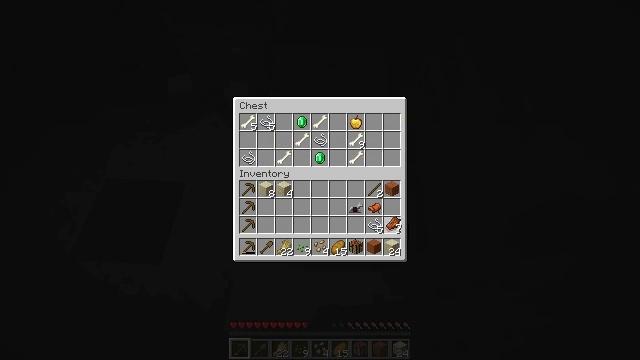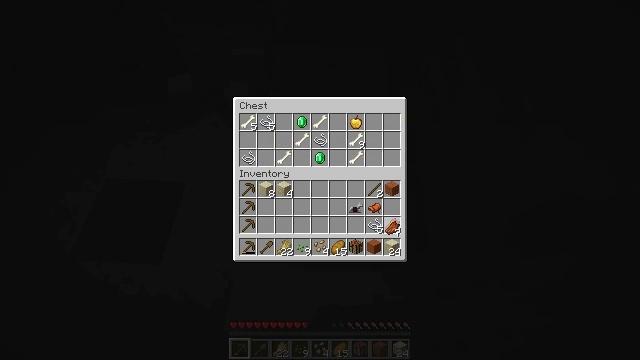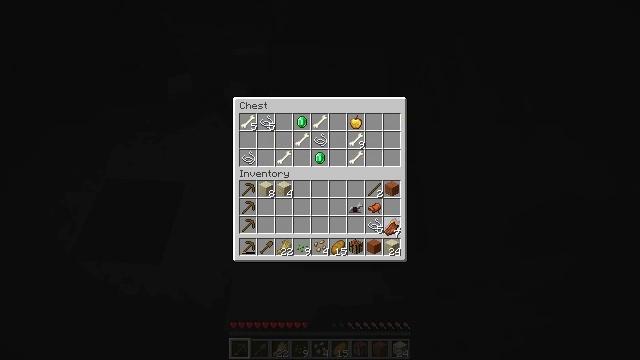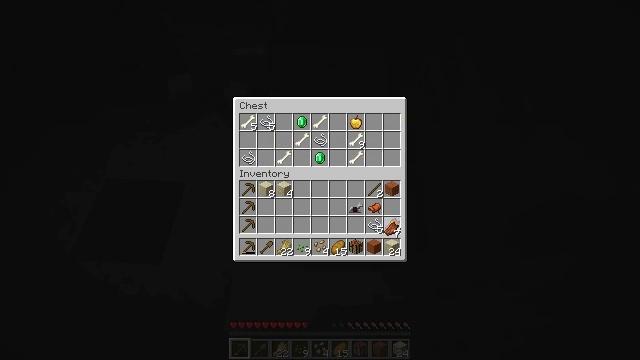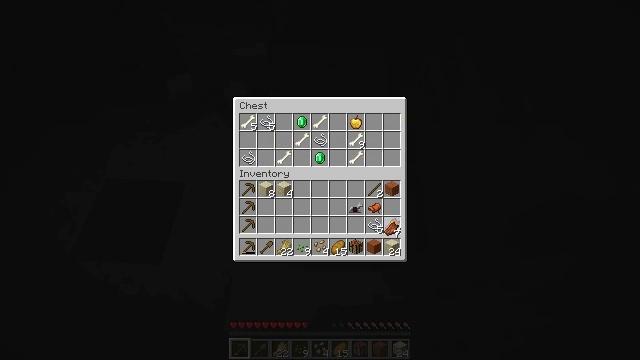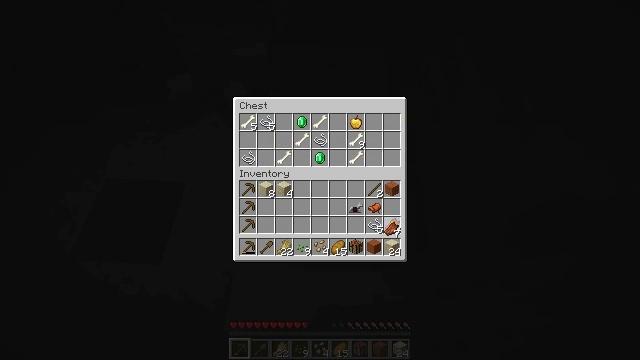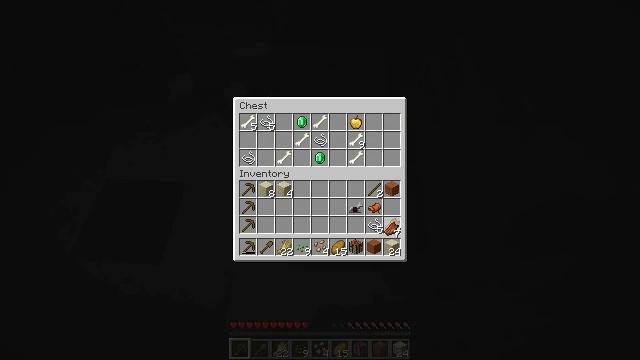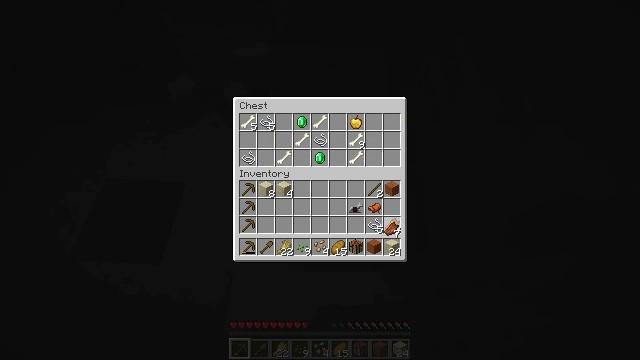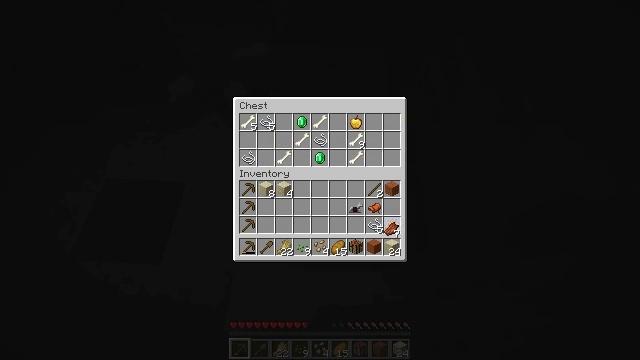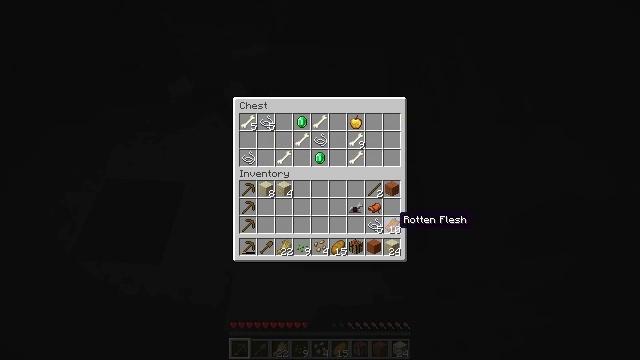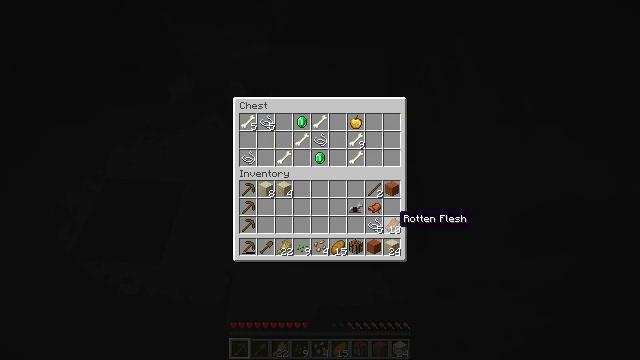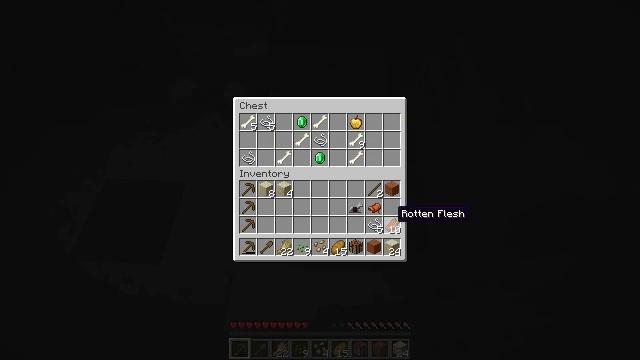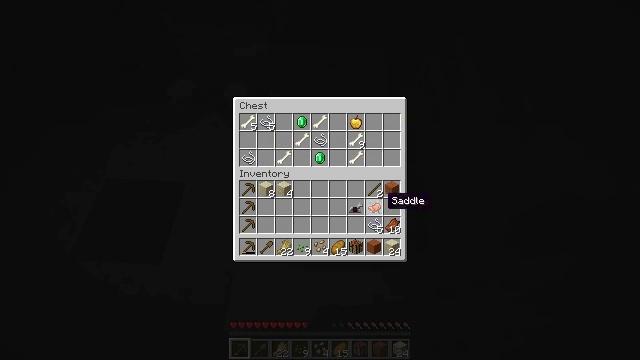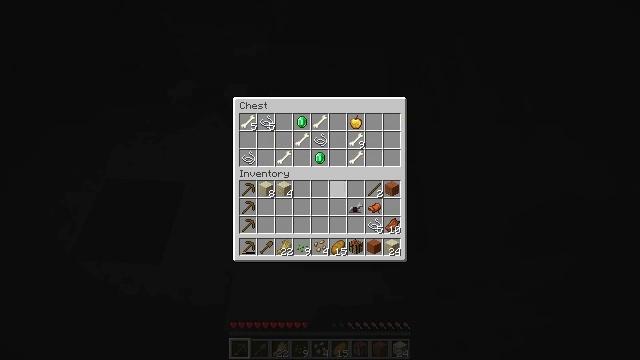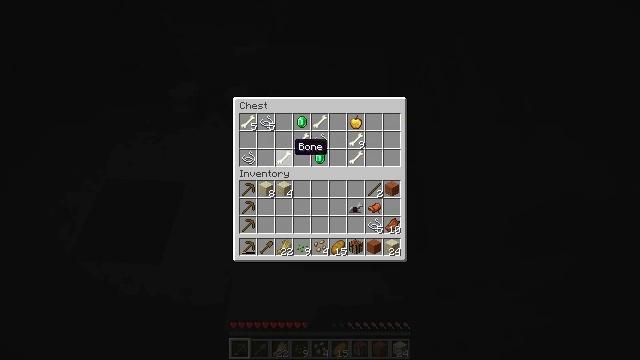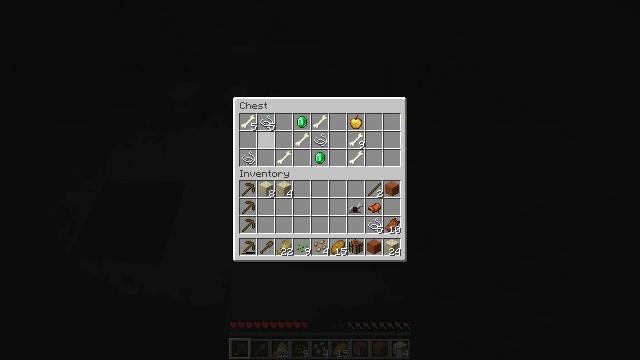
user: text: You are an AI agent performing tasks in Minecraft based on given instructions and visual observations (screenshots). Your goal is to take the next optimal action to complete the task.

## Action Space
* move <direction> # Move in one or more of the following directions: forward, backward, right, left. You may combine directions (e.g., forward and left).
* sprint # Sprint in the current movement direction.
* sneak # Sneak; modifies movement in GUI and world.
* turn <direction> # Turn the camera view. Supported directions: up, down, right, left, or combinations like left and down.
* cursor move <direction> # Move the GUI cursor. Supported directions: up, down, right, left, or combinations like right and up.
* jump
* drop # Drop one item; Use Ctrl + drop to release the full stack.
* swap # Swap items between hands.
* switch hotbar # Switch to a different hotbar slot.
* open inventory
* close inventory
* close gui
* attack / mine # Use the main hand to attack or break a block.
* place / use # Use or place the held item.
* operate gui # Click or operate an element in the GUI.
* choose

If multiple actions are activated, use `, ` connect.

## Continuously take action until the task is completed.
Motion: motion action
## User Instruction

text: Break the chiseled sandstone block.
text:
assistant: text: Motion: no_op
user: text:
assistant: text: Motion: no_op
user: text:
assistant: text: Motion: no_op
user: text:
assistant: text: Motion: no_op
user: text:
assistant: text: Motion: operate gui
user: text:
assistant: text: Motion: operate gui
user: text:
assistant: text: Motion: operate gui
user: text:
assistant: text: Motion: operate gui
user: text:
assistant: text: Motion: no_op
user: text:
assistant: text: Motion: no_op
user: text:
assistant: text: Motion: no_op
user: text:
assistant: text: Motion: cursor move left and up
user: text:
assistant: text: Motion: cursor move left and up
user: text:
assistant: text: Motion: cursor move left and up
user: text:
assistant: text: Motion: cursor move left and up
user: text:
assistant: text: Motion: no_op
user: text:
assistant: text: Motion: no_op
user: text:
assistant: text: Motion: no_op
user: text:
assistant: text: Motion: no_op
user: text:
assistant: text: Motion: no_op
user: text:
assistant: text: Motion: no_op
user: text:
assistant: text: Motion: operate gui
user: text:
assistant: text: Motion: operate gui
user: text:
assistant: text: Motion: operate gui
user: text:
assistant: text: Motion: no_op
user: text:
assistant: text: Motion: cursor move right and down
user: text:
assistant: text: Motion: cursor move right and down
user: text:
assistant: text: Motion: no_op
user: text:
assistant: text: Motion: no_op
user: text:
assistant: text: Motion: no_op